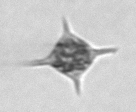
Label: Dictyocha